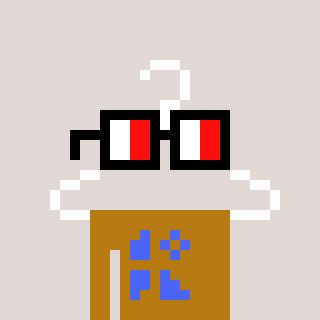
a pixel art character with square glasses with black frames and red eyes, a hanger-shaped head and a gold-colored body on a warm background